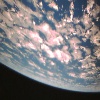
Label: cloud